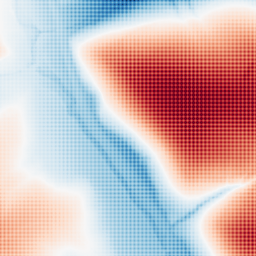
Category: trend_removal
Decomposition family: polynomial_high
Decomposition parameters: degree: 5
Upsampling method: sinc_hamming
Upsampling parameters: scale: 4
kernel_size: 4
Upsampling scale: 4